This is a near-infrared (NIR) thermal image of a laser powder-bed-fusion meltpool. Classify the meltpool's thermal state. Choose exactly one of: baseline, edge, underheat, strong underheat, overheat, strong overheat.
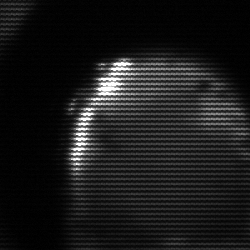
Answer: edge